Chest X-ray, AP view. Patient: 49 years old, sex M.
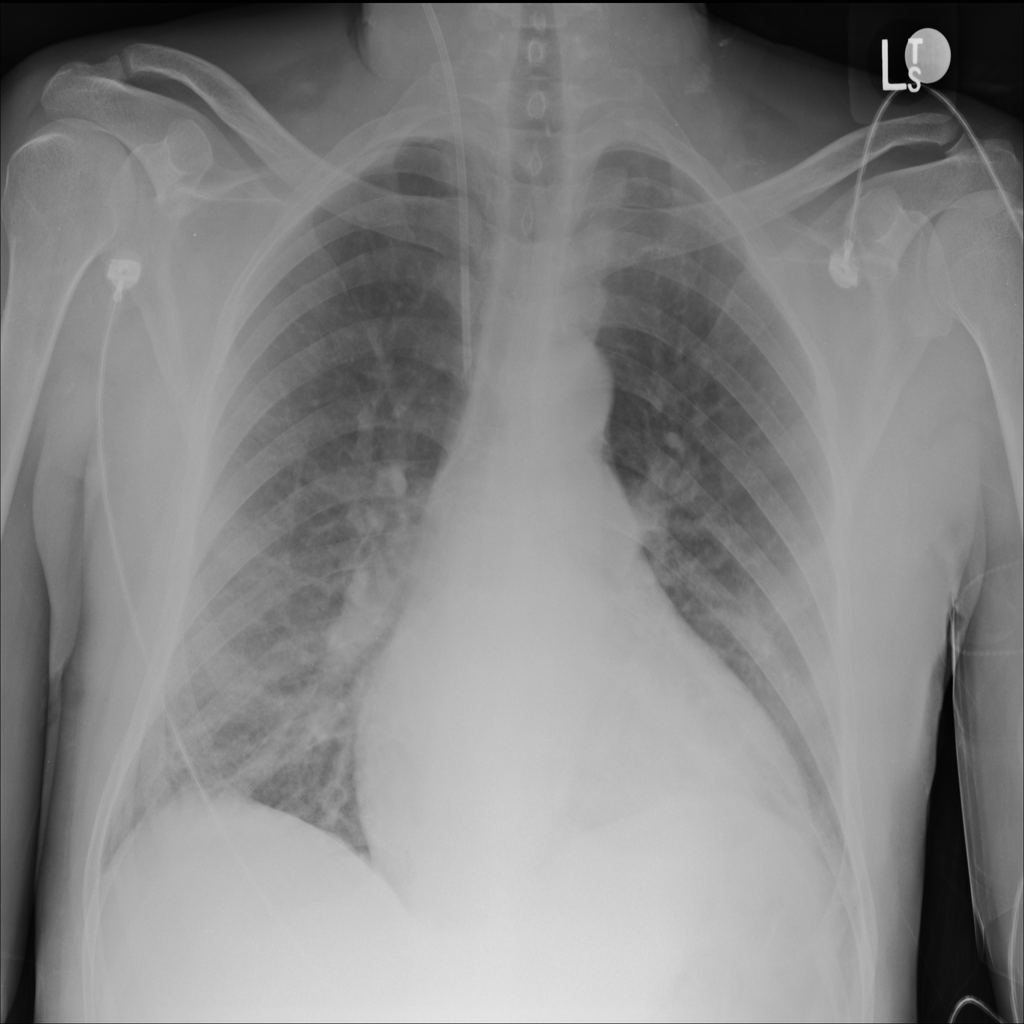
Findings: Cardiomegaly